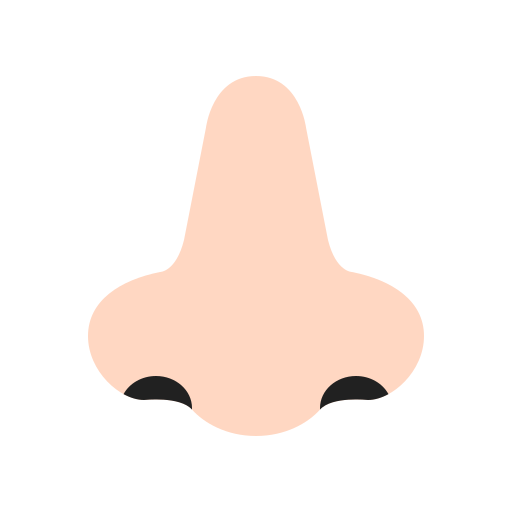
nose flat light